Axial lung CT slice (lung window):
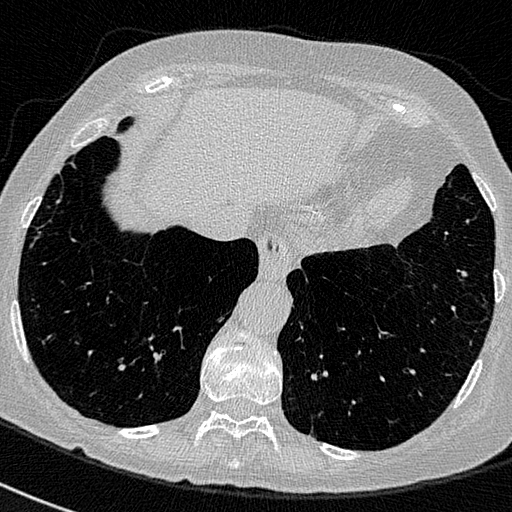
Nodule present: no